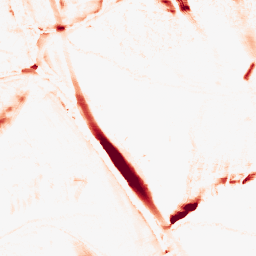
Category: morphological
Decomposition family: morphological_ellipse
Decomposition parameters: operation: opening
width: 10
height: 30
Upsampling method: cubic_catmull_rom
Upsampling parameters: scale: 2
Upsampling scale: 2